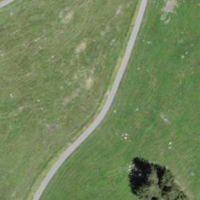
EUNIS habitat code: 24
Species observed at this site:
Tussilago farfara